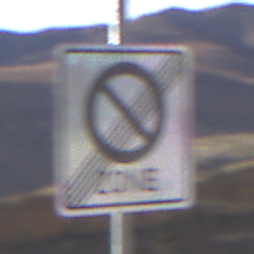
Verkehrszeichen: EndeEingeschraenktesHalteverbotZone
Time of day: MorningAfternoon
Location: Outdoor (Nature)
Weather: PartlyCloudy
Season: NotSpecified
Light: Natural